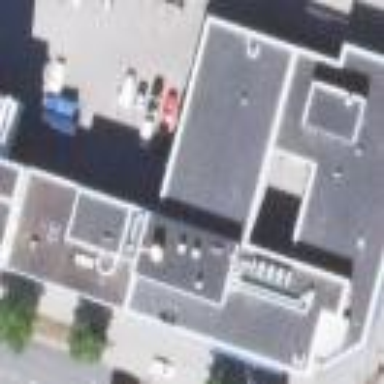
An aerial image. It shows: Hospital building.